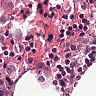
Metastatic tissue present: yes